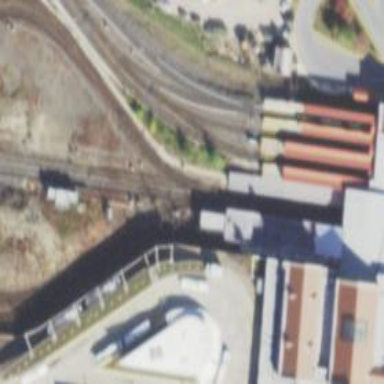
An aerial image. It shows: Yard area with electrified rail tracks.